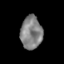
Tissue: skin
Cell type: Epithelial cells
Senescence score: 0.811
Nuclear area (px): 695
Mean DAPI intensity: 130.945